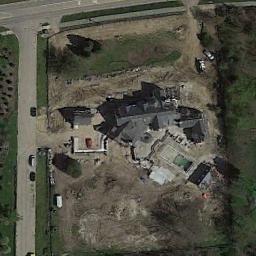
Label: sparse_residential